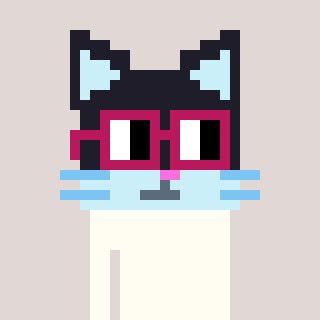
a pixel art character with square dark red glasses, a cat-shaped head and a foggrey-colored body on a warm background